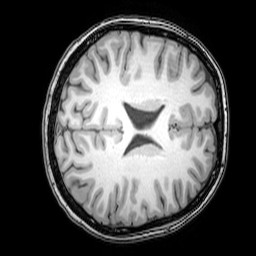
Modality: T1w
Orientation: axial
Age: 22
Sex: female
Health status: healthy
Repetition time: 0.081 s
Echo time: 0.037 s